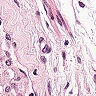
Metastatic tissue present: no